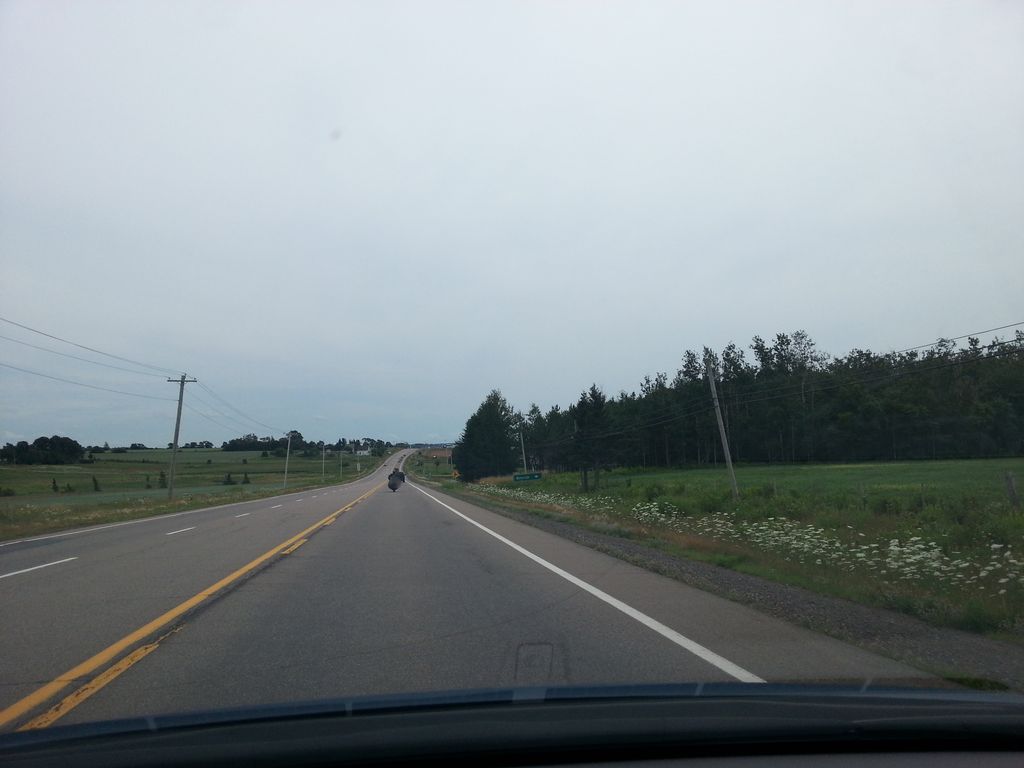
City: charlottetown